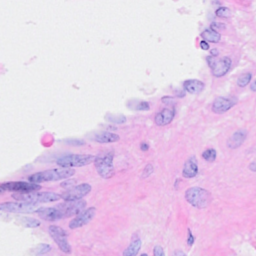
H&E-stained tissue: Breast